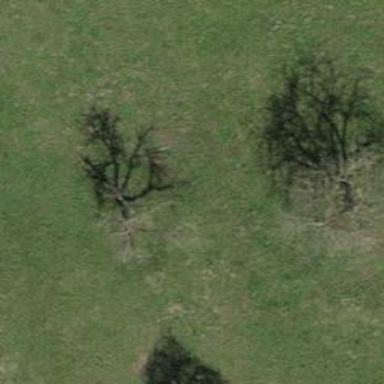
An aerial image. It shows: Beautiful tree in nature.